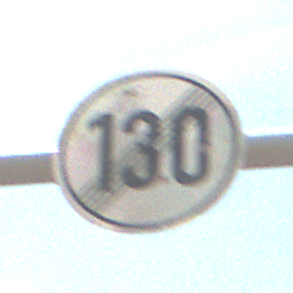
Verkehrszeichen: EndeGeschwindigkeit130
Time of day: Midday
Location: Outdoor (Suburban)
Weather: PartlyCloudy
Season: NotSpecified
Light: Natural